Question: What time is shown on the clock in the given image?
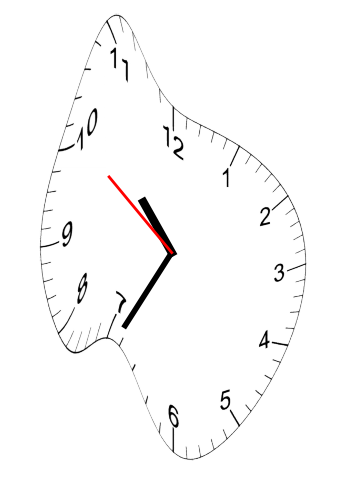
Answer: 10:34:51